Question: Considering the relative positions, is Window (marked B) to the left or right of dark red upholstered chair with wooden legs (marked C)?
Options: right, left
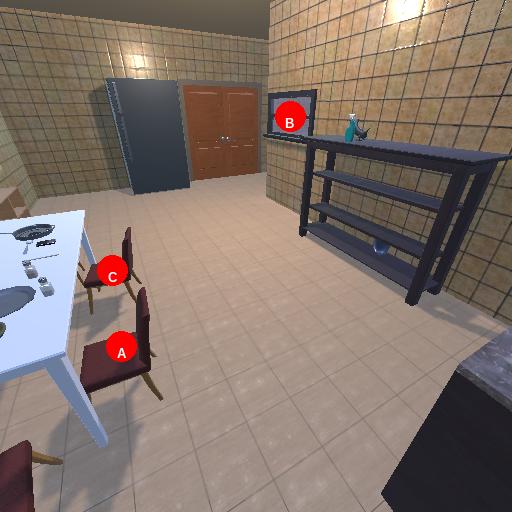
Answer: right